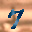
Label: 7